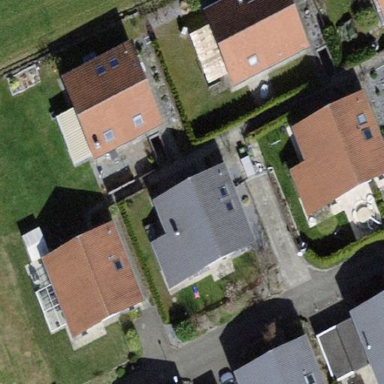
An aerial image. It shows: Building with tile roof.